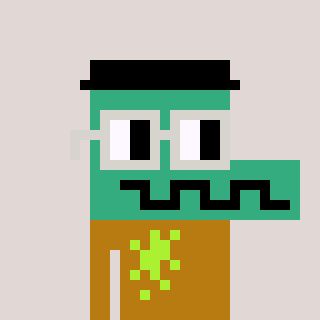
a pixel art character with square light gray glasses, a crocodile-shaped head and a gold-colored body on a warm background